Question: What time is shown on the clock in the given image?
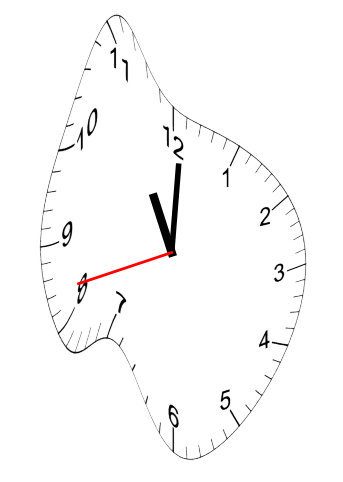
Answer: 11:00:42